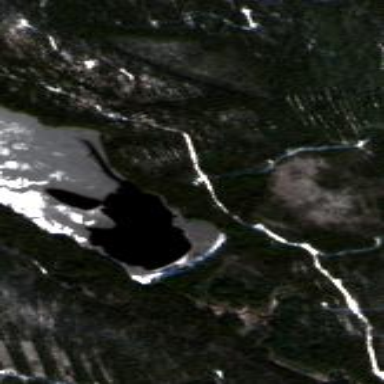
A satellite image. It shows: Serene lake surrounded by nature.